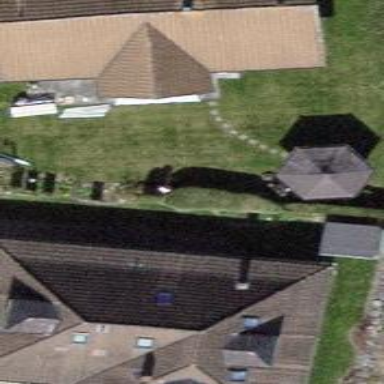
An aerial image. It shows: Simple and straightforward house.